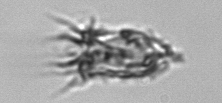
Label: Tintinnopsis